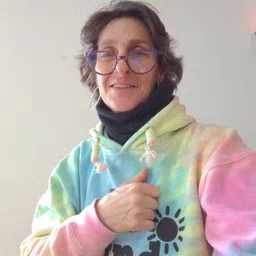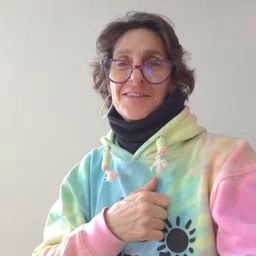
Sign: hen